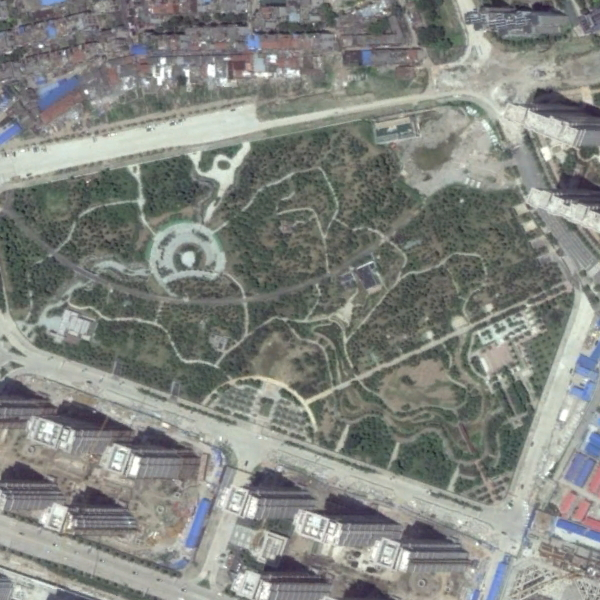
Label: Park